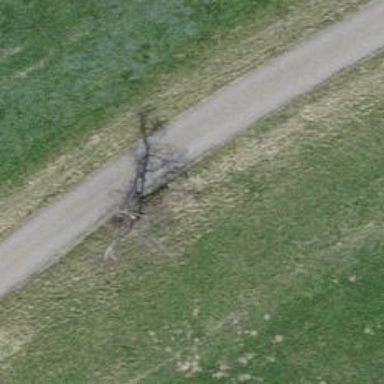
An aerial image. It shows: Single tag "natural: tree."